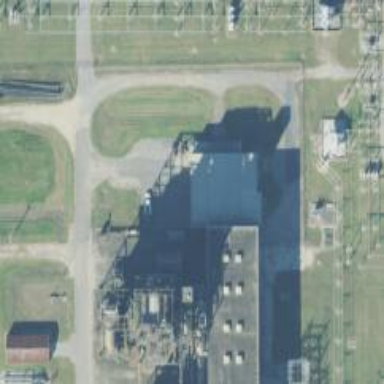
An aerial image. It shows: Power substation surrounded by fence.